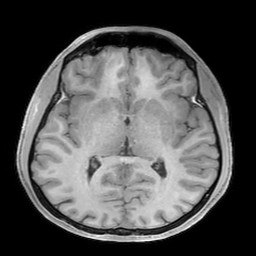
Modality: T1w
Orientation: coronal
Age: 26
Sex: male
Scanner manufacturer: philips
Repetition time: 0.0076 s
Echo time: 0.0024 s